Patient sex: M
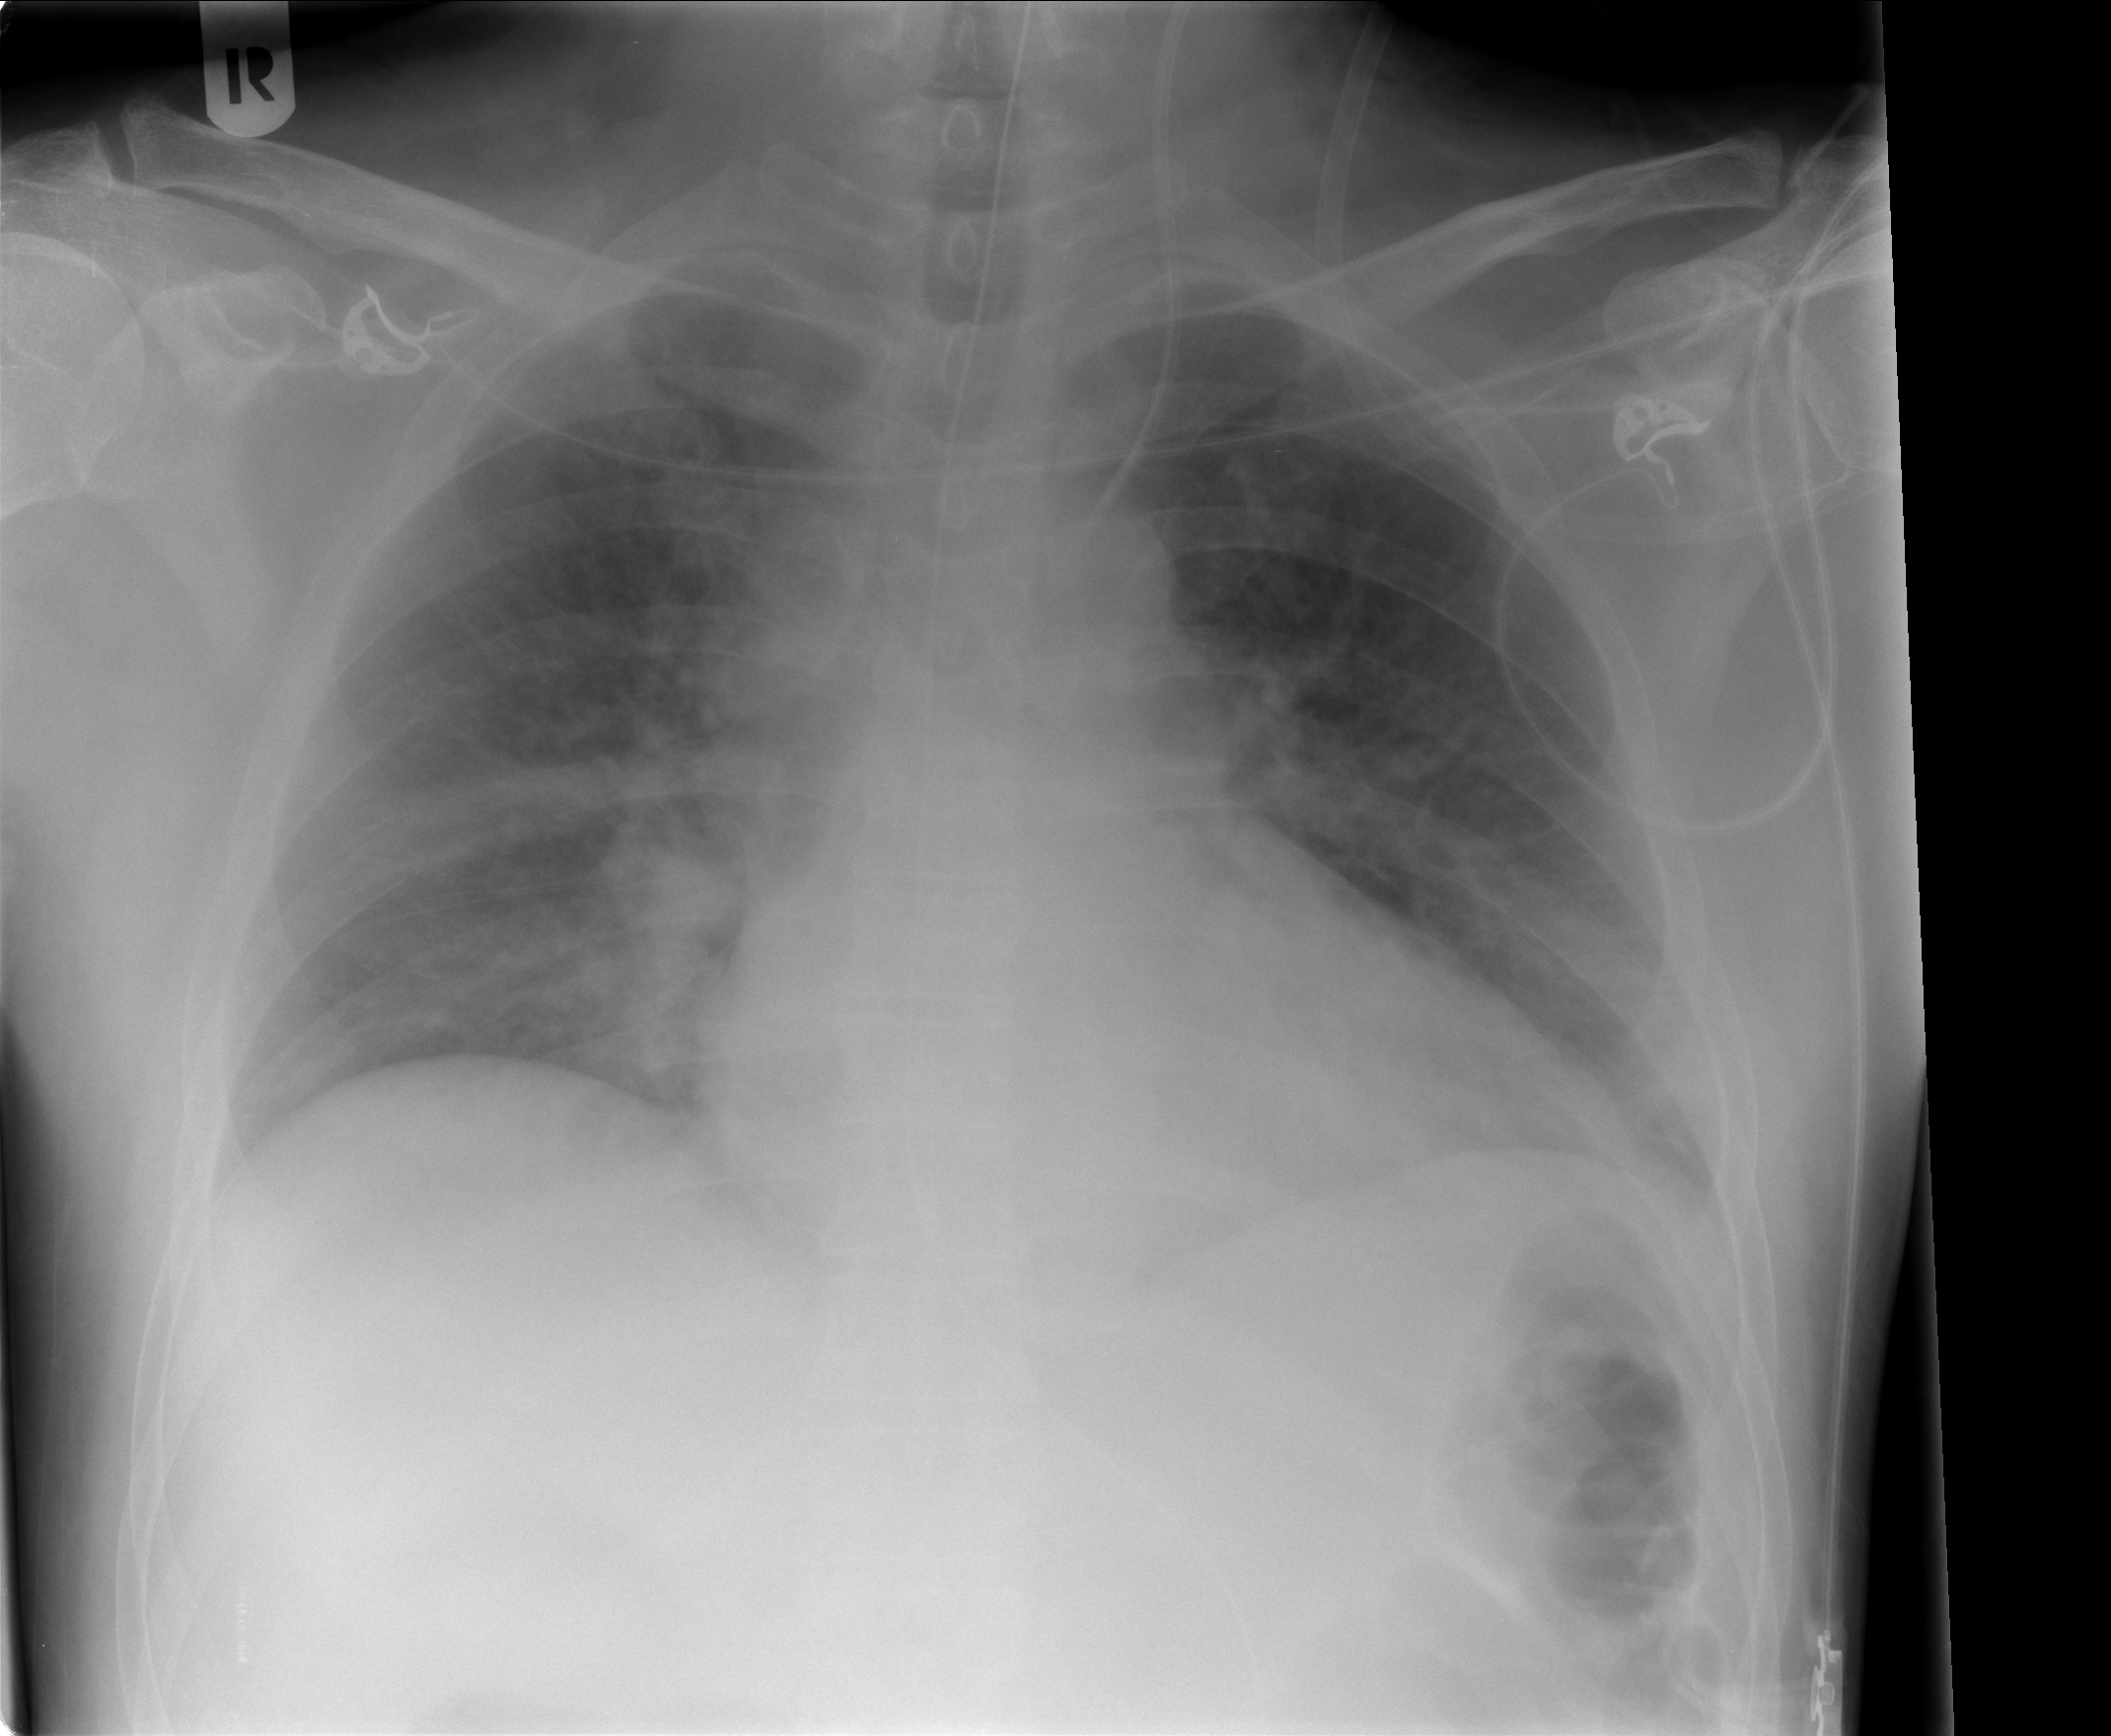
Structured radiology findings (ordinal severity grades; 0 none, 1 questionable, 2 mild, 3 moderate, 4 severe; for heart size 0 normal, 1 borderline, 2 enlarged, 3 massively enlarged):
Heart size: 0
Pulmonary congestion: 2
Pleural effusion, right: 0
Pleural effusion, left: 2
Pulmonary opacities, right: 0
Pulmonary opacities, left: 0
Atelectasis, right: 0
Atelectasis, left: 0